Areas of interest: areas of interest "Hotel"
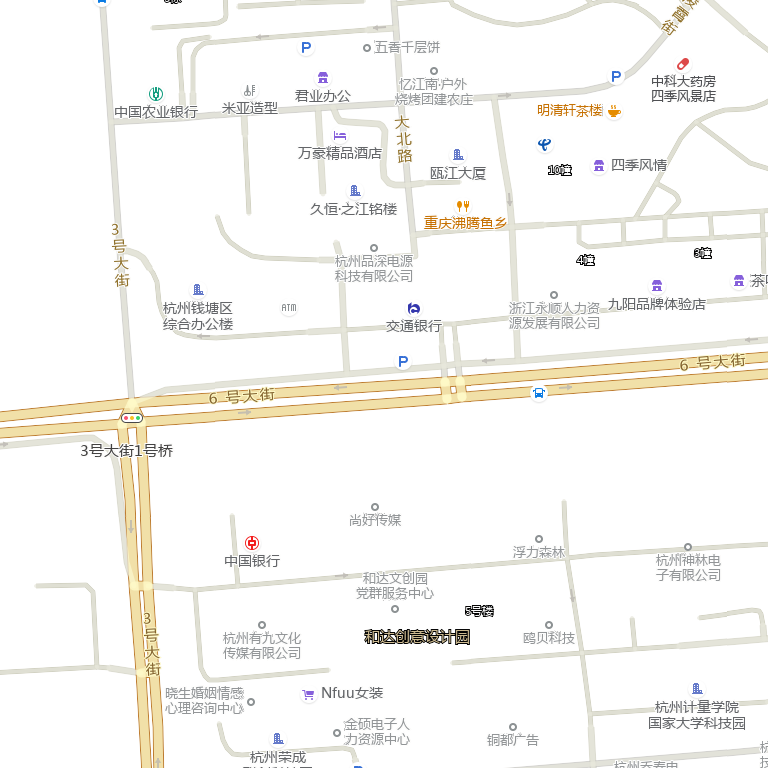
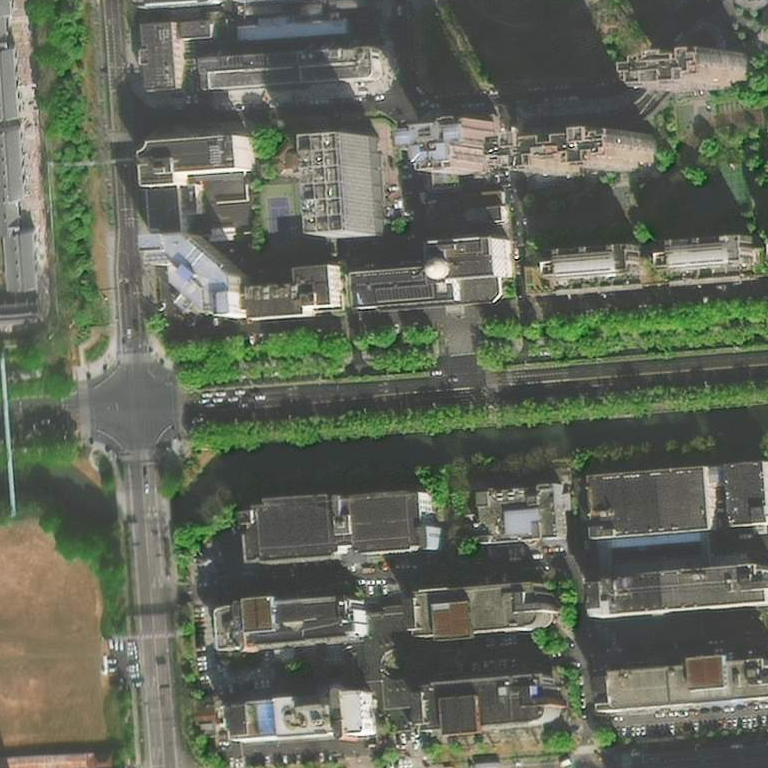